Question: I'm new in libgdx and box2d and I would like to know if there's an easy way to put a polygon randomly inside the bounds of another polygon.
I want something like this:

Where the black polygon could be positioned in any other zone inside the green polygon and never outside.
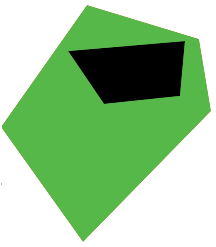
Answer: There is no possibility of easy placing one polygon inside another in Box2D. Solution is shown on the drawing below:

Yellow rectangles is the first body, green - second. Each yellow rectangle is separate fixture.